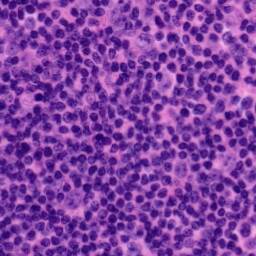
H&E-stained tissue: Tonsil